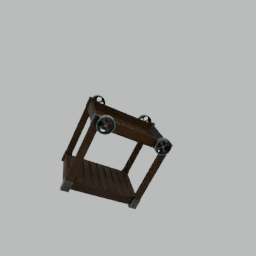
Label: furniture